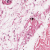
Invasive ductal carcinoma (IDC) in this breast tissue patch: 0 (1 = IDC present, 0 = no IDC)